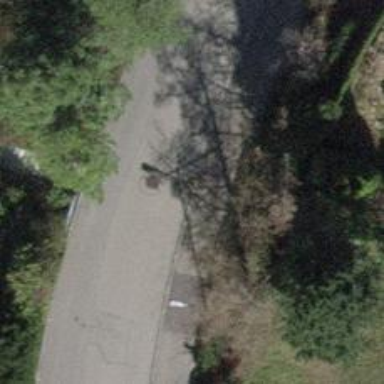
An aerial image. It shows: Road with steps.